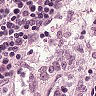
Metastatic tissue present: no